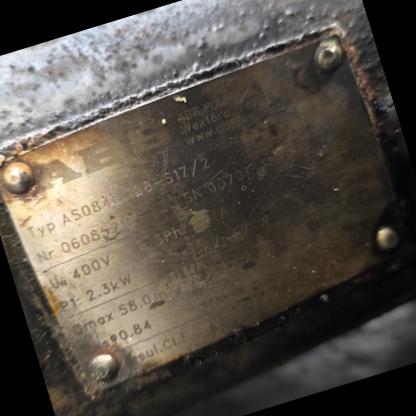
Klasa: tabliczka-znamionowa